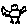
Label: bird